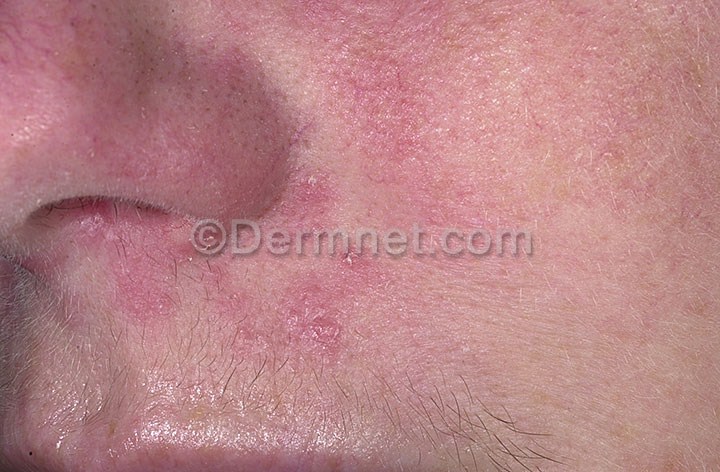
Disease: Acne and Rosacea Photos